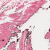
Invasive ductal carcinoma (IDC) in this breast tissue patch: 0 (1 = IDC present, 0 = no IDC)